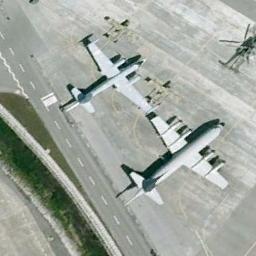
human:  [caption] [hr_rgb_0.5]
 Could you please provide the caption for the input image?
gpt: Two aircraft of the different size were parked on the ground .

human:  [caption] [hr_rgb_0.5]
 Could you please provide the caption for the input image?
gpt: Two planes parked on the airport while some roads and lawns behind it .

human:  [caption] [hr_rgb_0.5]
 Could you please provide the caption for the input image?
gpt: Two airplanes were on the airport beside the grassland .

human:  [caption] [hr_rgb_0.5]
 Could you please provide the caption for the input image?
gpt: Two airplanes are parked on the runway next to the grass .

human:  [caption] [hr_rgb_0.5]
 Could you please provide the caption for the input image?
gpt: Two plane are parked at the airport next to the grass .